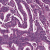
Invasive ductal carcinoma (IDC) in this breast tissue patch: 1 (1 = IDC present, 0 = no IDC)